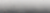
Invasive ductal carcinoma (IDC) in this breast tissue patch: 0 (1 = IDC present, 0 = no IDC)